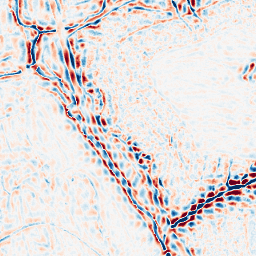
Category: wavelet
Decomposition family: wavelet_dwt
Decomposition parameters: wavelet: db8
level: 3
Upsampling method: bilinear
Upsampling parameters: scale: 8
Upsampling scale: 8